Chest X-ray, PA view. Patient: 51 years old, sex M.
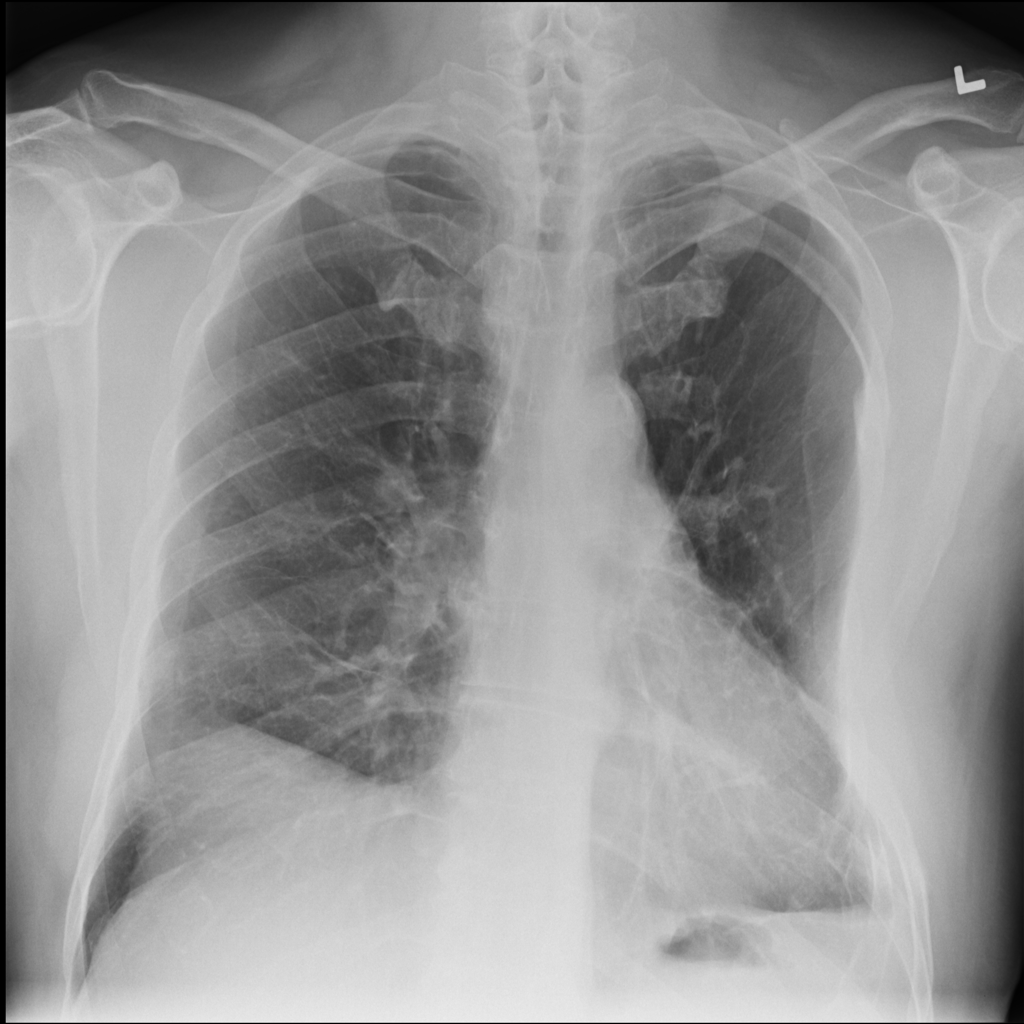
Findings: No Finding